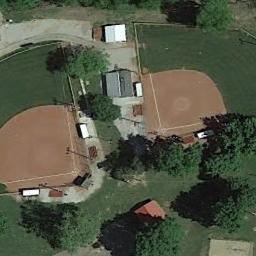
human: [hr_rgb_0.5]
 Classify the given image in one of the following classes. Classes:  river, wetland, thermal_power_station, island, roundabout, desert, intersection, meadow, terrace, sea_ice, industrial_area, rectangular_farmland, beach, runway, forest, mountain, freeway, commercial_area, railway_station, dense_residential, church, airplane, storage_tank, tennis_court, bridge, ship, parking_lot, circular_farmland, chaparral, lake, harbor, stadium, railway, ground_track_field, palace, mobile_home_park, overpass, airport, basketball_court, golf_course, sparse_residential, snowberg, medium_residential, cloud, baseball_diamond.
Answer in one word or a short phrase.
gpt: baseball_diamond